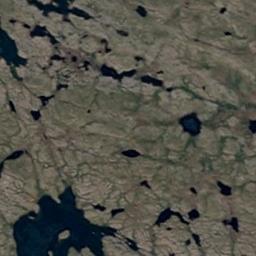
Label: wetland